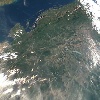
Label: land